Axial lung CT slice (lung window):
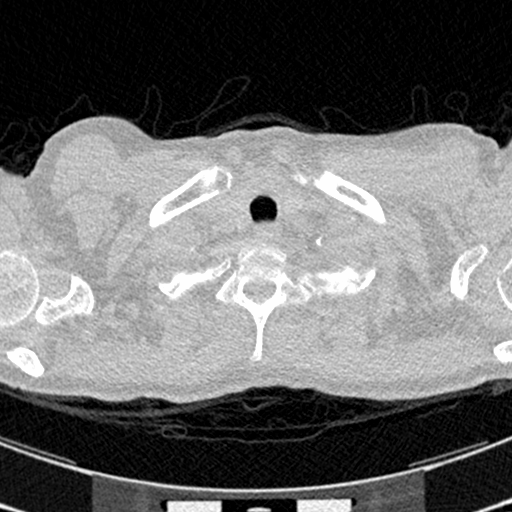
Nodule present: no